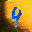
Label: 4